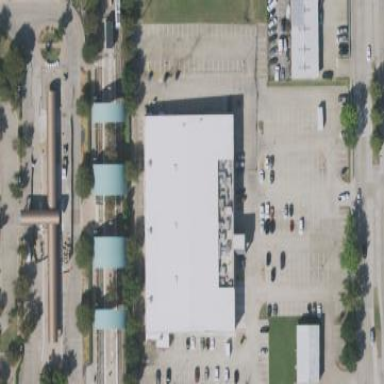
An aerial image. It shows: Retail building with bowling alley.